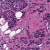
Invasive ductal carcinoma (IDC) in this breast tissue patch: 1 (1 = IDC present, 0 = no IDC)